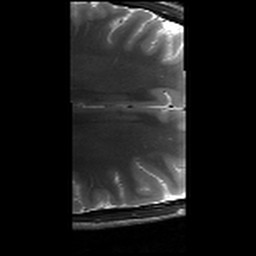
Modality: T2w
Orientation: axial
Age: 23
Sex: male
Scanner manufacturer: siemens
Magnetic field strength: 3 T
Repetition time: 8.02 s
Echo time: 0.08 s